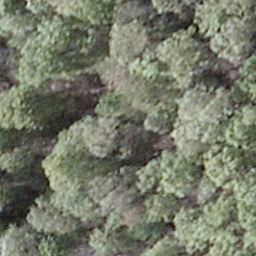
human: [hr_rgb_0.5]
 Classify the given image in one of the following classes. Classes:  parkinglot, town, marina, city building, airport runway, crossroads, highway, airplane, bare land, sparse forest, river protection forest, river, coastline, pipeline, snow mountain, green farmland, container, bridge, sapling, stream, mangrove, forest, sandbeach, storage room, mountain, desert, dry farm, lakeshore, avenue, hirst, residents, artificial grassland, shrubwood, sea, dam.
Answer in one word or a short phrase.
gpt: shrubwood